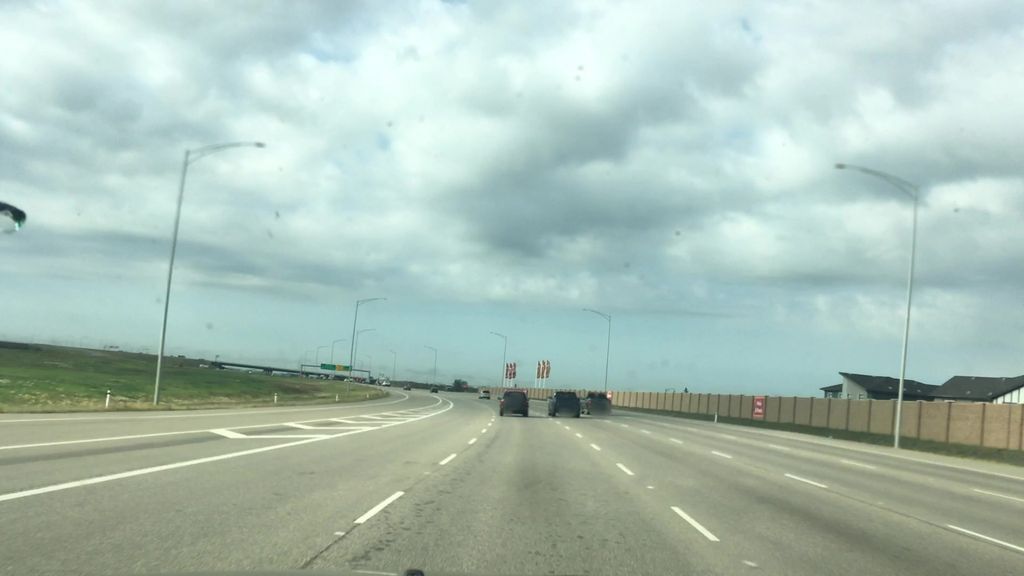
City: edmonton